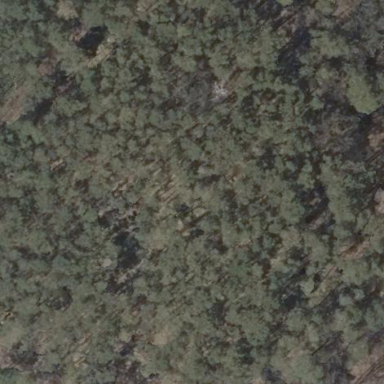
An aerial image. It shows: Evergreen forest with needle-leaved trees.